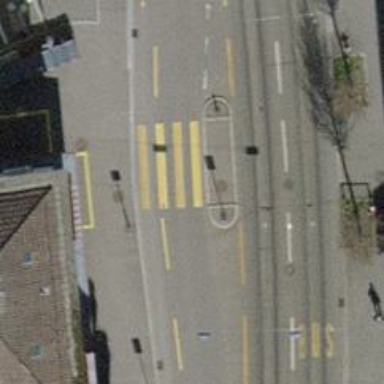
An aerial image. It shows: Kerb barrier.